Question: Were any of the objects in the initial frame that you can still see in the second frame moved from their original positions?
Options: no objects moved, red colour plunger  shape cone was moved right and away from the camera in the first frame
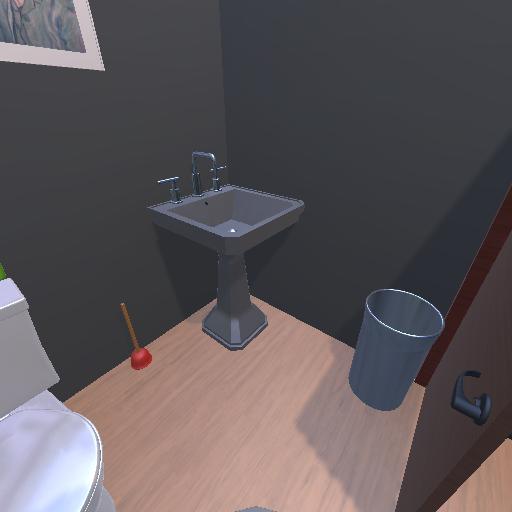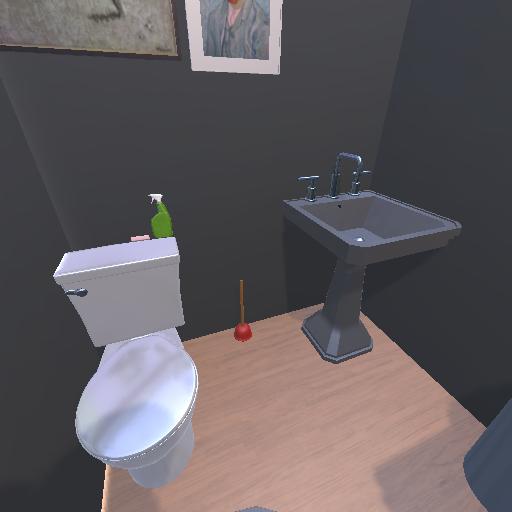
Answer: no objects moved